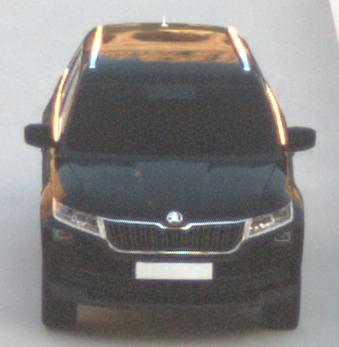
Make: Skoda
Model: Kodiaq 1.4 TSI
Detailed model: Kodiaq
Model produced from: 2017/03
Model produced until: 2018/05
Doors: 5
Color: black
Road condition: dry road
Daytime: sunrise or sunset
Contrast: low contrast